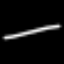
Label: line